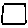
Label: square